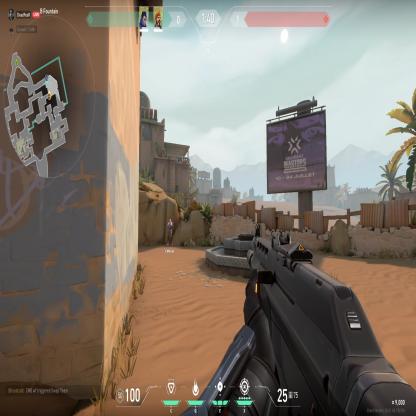
Label: teammate